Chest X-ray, PA view. Patient: 44 years old, sex F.
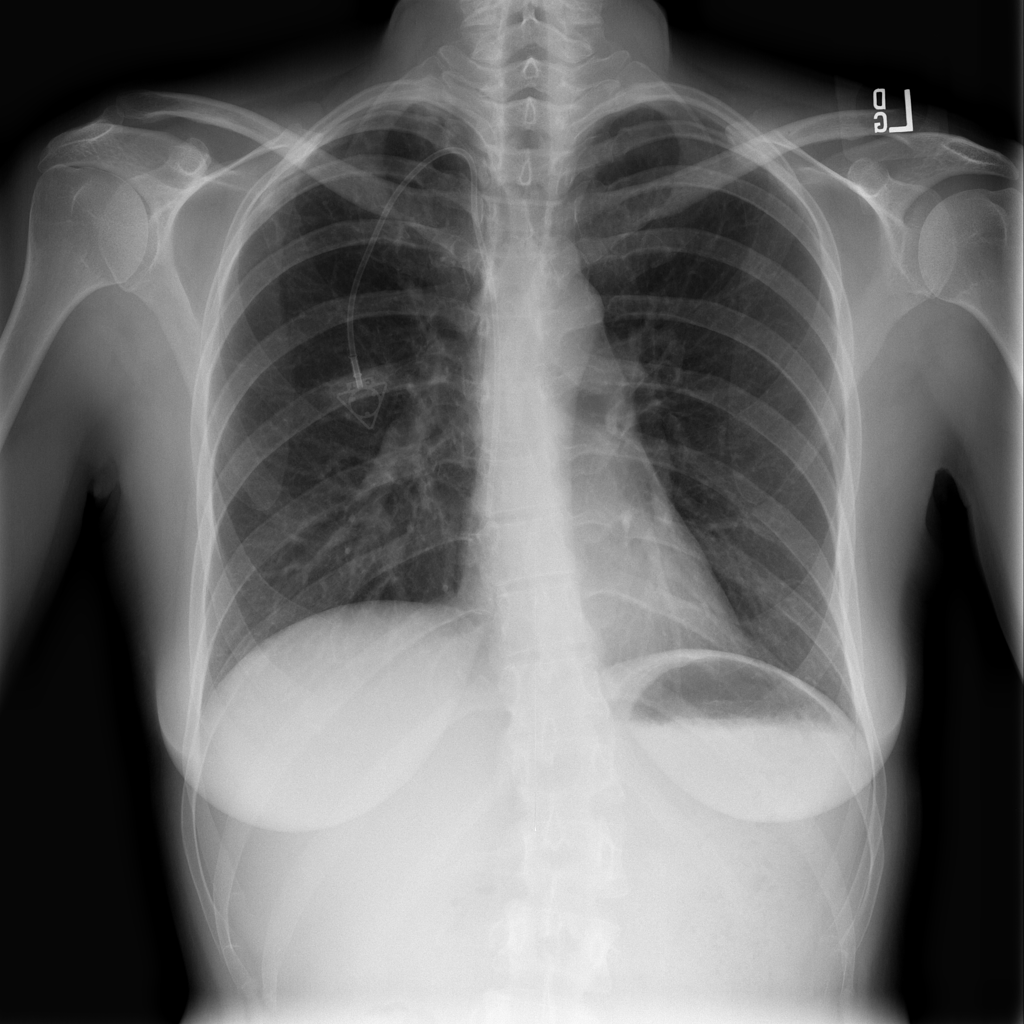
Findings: No Finding